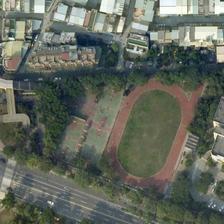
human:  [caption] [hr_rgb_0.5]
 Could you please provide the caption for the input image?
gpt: many buildings and playground with basketball fields next to it are on one side of a road .

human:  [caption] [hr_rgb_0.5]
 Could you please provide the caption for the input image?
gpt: the streets and the dense house form this area, and the court is located here .

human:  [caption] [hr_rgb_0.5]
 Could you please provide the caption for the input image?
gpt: a playground is surrounded by some green trees and many buildings .

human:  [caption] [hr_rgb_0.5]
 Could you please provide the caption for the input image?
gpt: many buildings and some green trees are around a playground near to a road .

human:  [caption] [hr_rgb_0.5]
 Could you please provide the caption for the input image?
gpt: many buildings and playground with basketball fields next to it are on one side of a road .